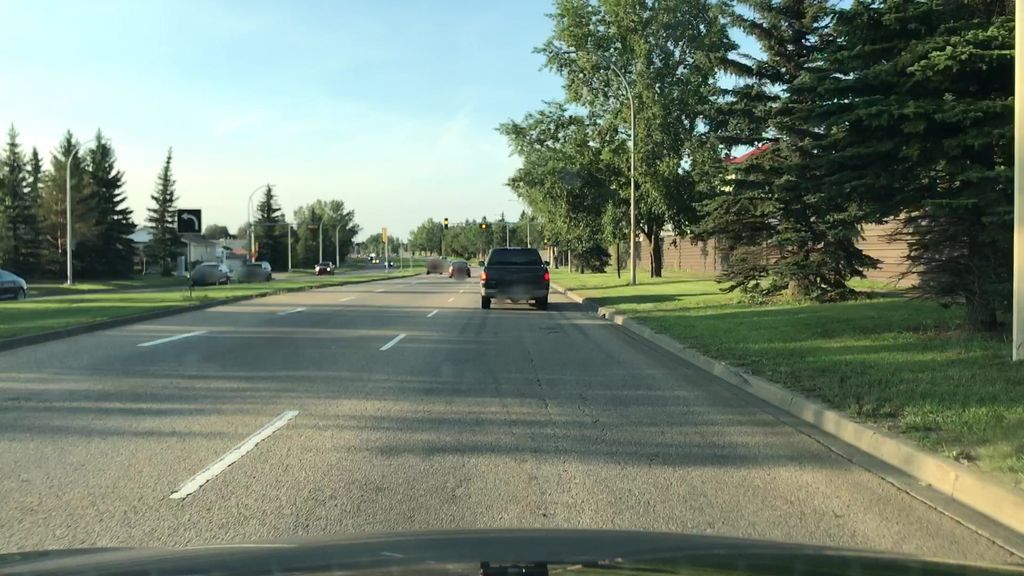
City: edmonton